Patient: sex M, age 50
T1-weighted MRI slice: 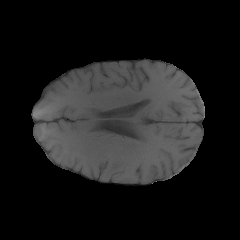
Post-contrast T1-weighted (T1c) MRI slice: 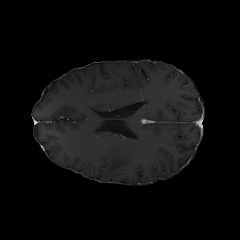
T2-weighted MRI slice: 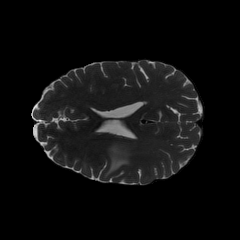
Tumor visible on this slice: yes
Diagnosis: Glioblastoma, IDH-wildtype
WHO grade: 4